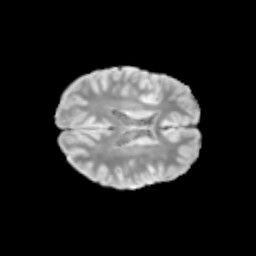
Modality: T2w
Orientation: axial
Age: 11
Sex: male
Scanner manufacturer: siemens
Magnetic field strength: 3 T
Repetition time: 3.8 s
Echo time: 0.07 s